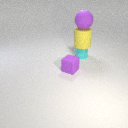
large yellow rubber cylinder below large purple rubber sphere